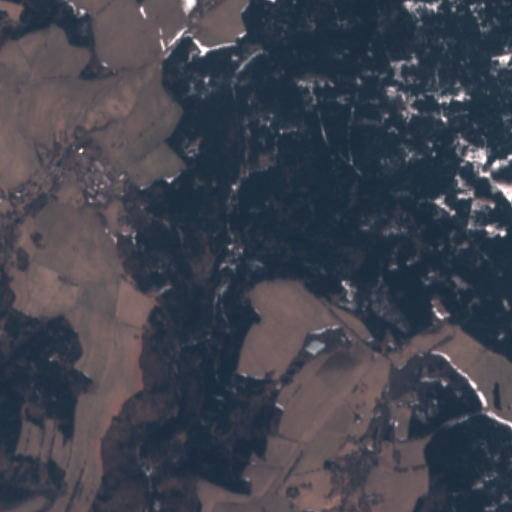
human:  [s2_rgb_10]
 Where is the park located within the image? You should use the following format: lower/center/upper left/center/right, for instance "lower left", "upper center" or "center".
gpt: The park is located in the lower right of the image.
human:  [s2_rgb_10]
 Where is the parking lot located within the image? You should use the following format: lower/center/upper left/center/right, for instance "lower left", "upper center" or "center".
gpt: The parking lot is located in the center of the image.
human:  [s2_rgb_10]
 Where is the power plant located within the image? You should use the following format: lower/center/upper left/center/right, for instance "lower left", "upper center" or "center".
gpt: There is no power plant in the image.